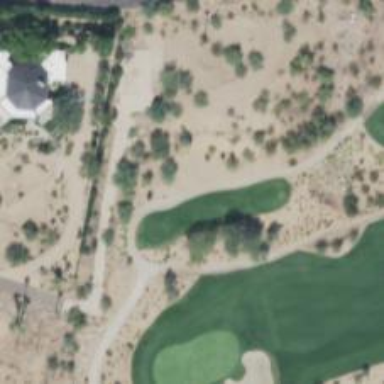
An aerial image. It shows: Path for both roads and golfers.